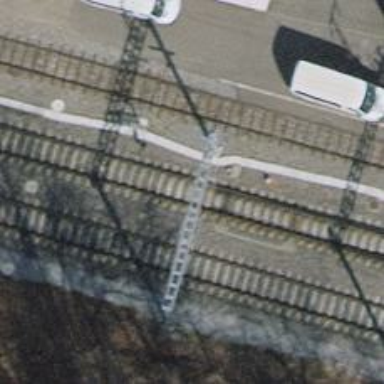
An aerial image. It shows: Railway switch.